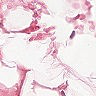
Metastatic tissue present: no